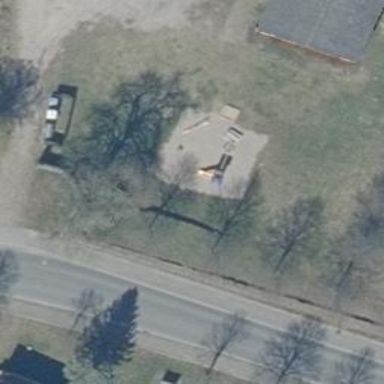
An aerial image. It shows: Playground area for leisure activities on the land.